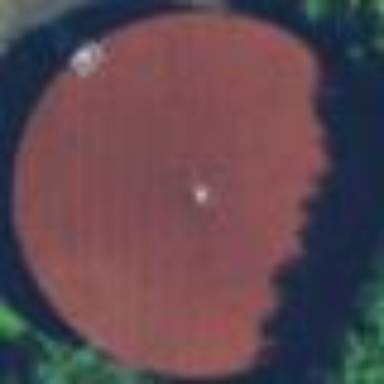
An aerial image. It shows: Storage tank used for water storage.